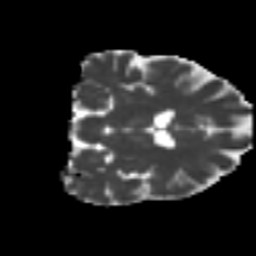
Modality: MD
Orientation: coronal
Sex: female
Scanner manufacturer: ge
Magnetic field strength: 3 T
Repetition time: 7 s
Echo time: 0.08 s